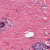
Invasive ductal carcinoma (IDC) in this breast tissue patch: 0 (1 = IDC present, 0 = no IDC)